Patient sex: F
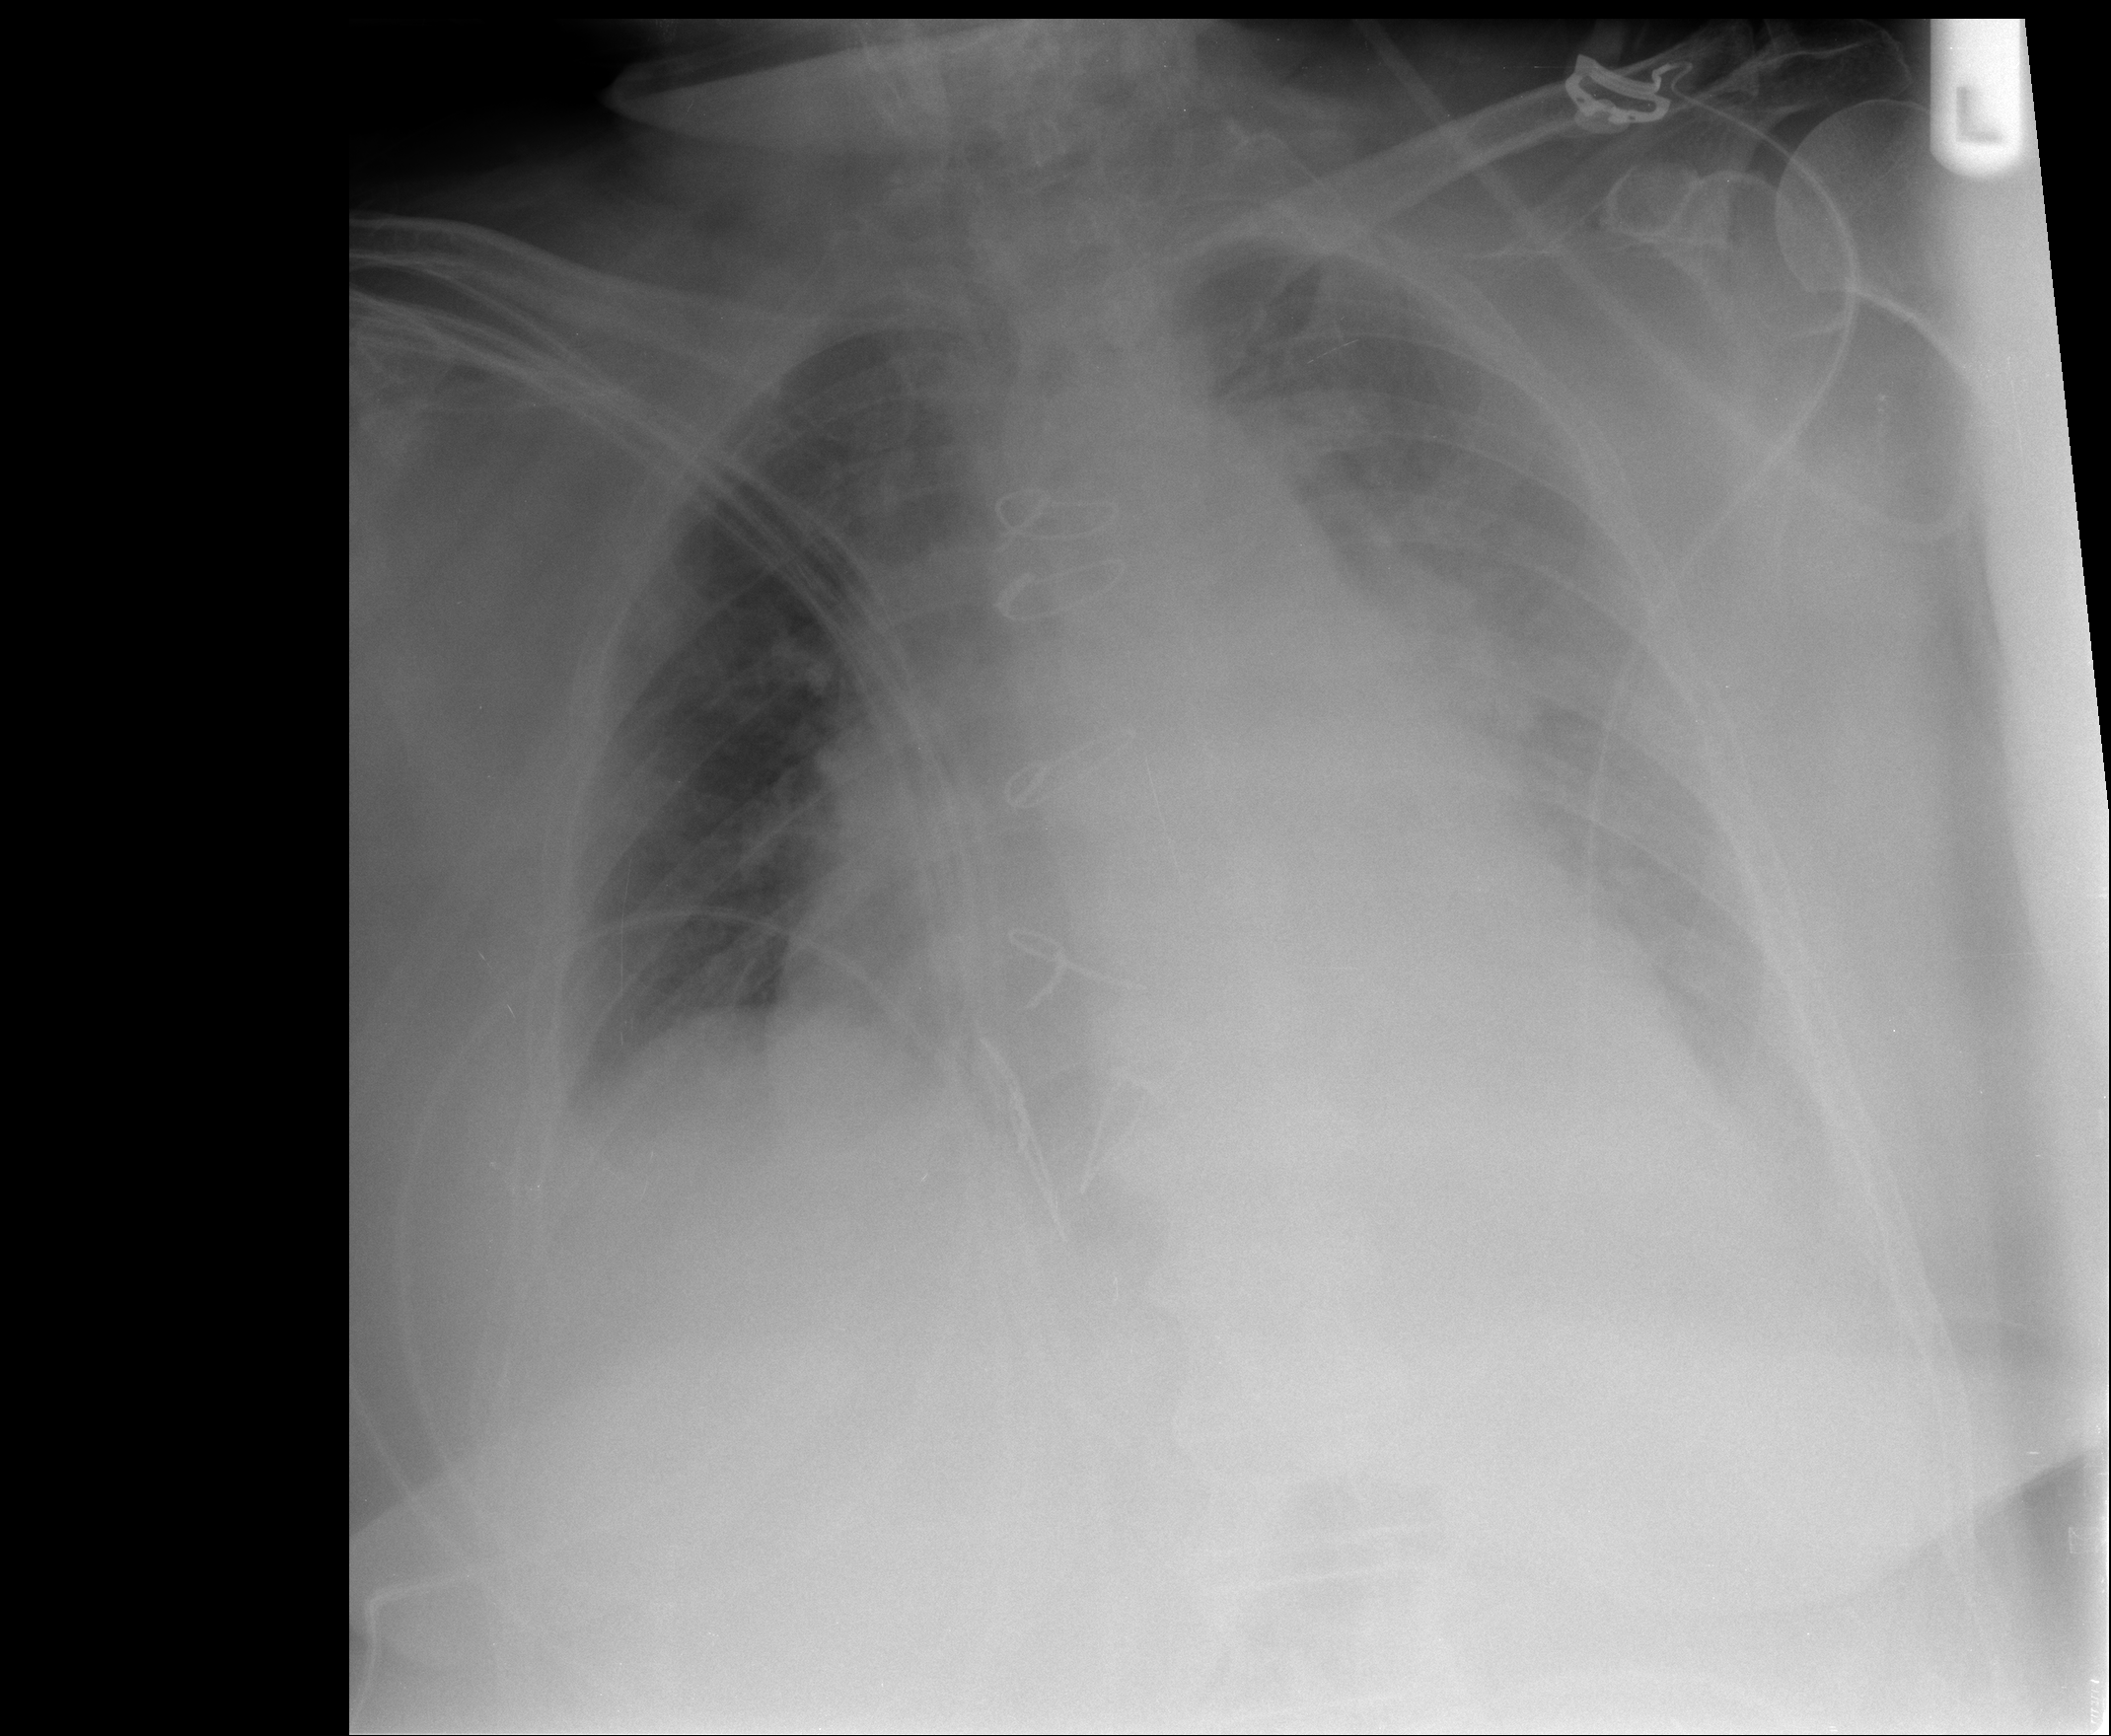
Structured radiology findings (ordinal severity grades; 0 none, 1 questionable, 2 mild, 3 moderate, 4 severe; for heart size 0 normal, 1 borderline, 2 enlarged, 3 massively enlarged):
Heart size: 3
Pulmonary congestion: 2
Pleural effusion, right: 2
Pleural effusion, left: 3
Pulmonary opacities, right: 2
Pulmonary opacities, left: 3
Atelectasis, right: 1
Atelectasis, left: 3